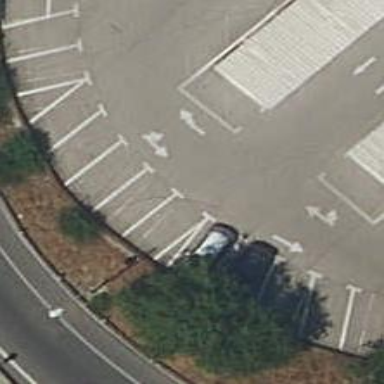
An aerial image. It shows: Road serving as parking aisle.